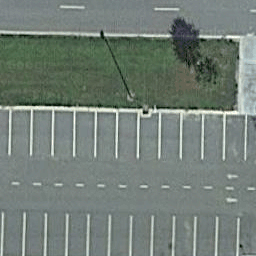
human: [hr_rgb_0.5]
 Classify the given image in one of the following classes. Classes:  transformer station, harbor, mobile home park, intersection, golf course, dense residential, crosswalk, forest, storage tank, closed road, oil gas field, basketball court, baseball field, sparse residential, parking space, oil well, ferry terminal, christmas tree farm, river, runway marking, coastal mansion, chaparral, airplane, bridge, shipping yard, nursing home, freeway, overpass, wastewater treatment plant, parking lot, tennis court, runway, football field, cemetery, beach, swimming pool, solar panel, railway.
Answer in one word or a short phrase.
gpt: parking space